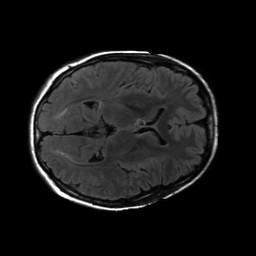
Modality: FLAIR
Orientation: axial
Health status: ill
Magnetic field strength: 3 T